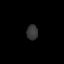
Tissue: lung
Cell type: Epithelial cells
Senescence score: 0.1973
Nuclear area (px): 165
Mean DAPI intensity: 55.291